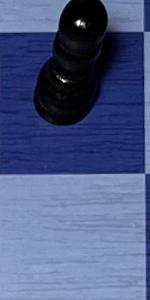
Label: Empty